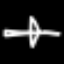
Label: airplane